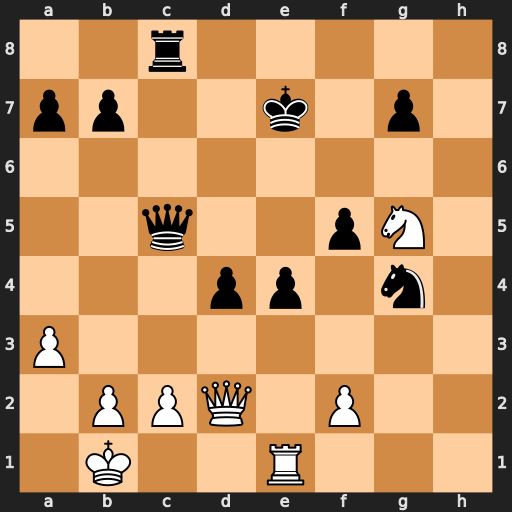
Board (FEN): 2r5/pp2k1p1/8/2q2pN1/3pp1n1/P7/1PPQ1P2/1K2R3
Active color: w
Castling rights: -
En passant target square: -
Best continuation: Nxe4 fxe4 Rxe4+ Kf7 Rxg4